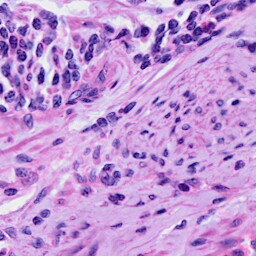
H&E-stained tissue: Cervix